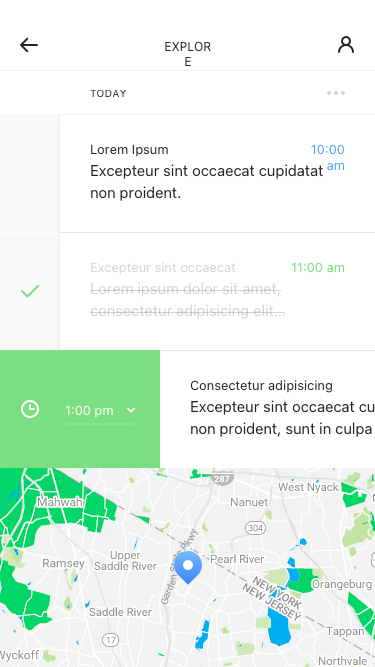
Text in this UI design:
Lorem Ipsum
Excepteur sint occaecat cupidatat non proident.
10:00 am
Excepteur sint occaecat
Lorem ipsum dolor sit amet, consectetur adipisicing elit…
11:00 am
Consectetur adipisicing
Excepteur sint occaecat cupidatat non proident, sunt in culpa qui officia
1:00 pm
Today